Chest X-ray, PA view. Patient: 40 years old, sex F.
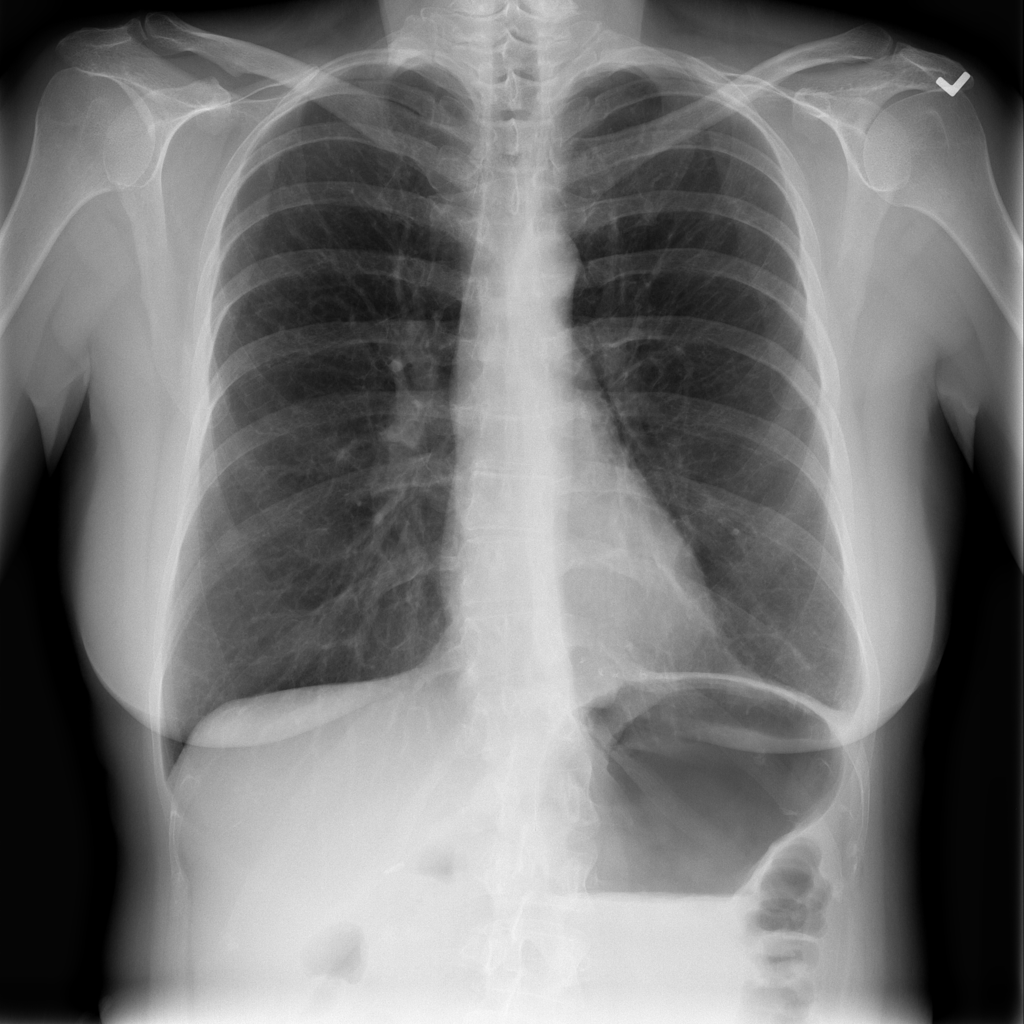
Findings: Pneumothorax